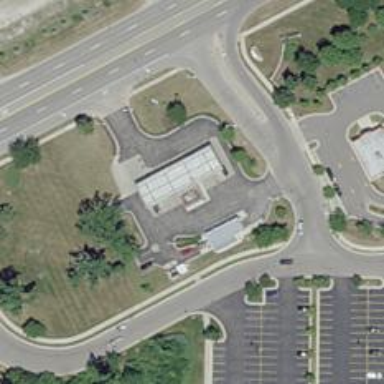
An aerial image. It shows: Convenience shop.